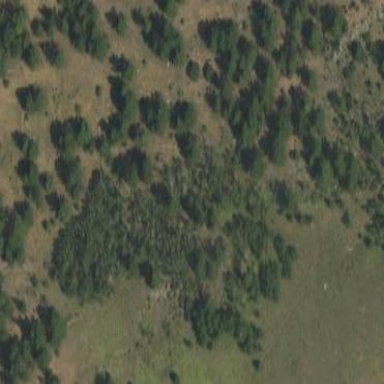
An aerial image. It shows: Mixed woodland area with trees. The leaves are of mixed types and cycles.